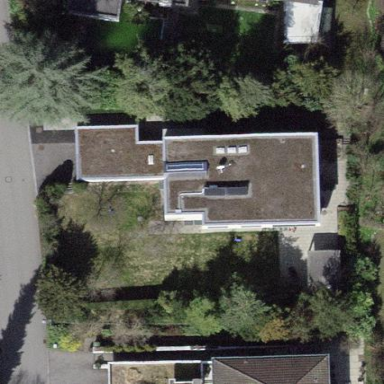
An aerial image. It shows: Residential building.